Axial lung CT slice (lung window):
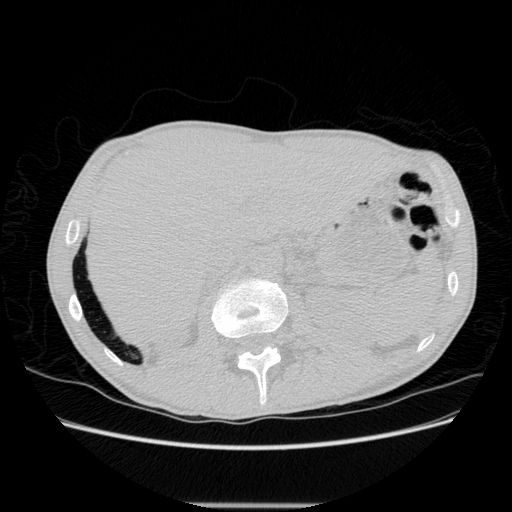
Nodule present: no